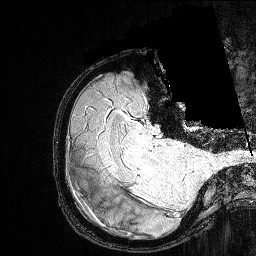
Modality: FLASH
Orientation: axial
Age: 29
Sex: male